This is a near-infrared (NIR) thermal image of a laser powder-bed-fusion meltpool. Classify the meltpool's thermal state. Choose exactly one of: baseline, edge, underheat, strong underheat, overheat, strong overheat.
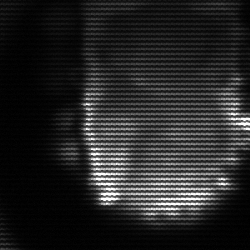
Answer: baseline